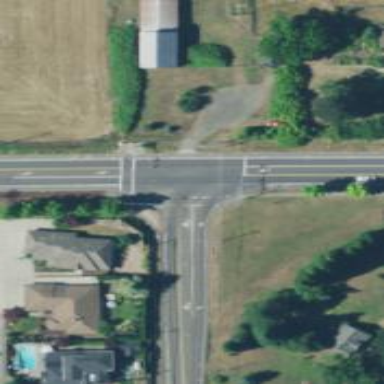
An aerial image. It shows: Footway.